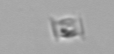
Label: Bacillariophyceae_morphotype1